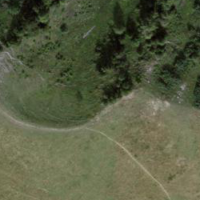
EUNIS habitat code: 23
Species observed at this site:
Astrantia major